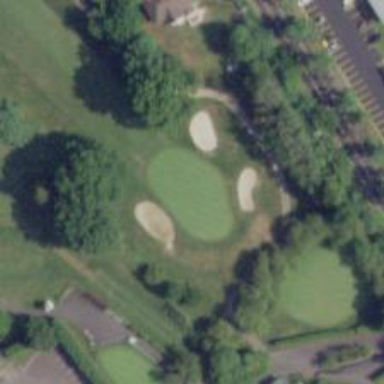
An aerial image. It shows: Golf hole.